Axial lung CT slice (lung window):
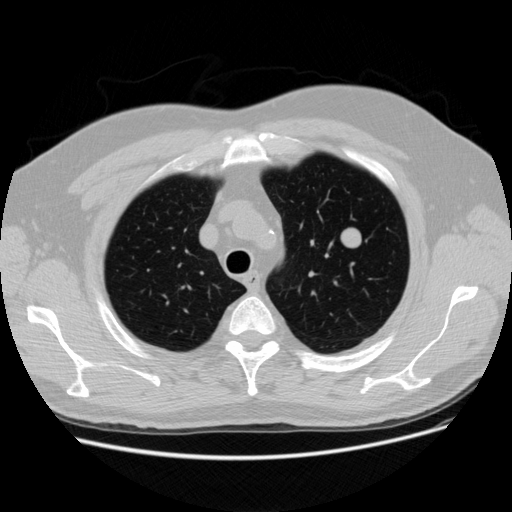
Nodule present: yes
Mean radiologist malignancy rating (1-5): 3.75